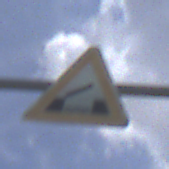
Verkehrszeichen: BeweglicheBruecke
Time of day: Midday
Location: Outdoor (Nature)
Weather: PartlyCloudy
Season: NotSpecified
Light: Natural